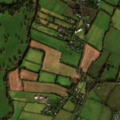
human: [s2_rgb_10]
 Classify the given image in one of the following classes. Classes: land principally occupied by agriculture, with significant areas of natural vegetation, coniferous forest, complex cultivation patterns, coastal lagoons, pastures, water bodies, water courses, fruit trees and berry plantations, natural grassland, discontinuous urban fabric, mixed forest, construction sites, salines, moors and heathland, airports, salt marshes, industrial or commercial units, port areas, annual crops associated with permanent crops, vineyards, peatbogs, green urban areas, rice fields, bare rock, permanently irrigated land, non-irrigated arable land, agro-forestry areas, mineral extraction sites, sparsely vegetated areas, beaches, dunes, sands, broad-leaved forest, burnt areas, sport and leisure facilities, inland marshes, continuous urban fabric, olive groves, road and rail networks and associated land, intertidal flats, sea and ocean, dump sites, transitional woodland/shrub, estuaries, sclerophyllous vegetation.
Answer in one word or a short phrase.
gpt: discontinuous urban fabric, pastures, land principally occupied by agriculture, with significant areas of natural vegetation